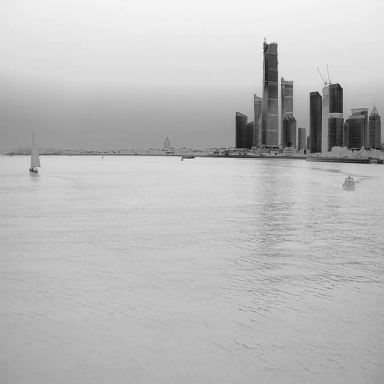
There is a sailboat in the infrared image.